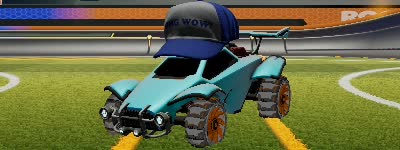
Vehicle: octane